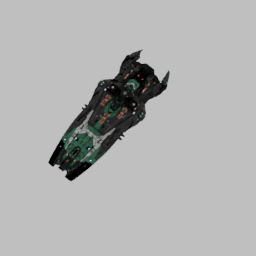
Label: mechanical